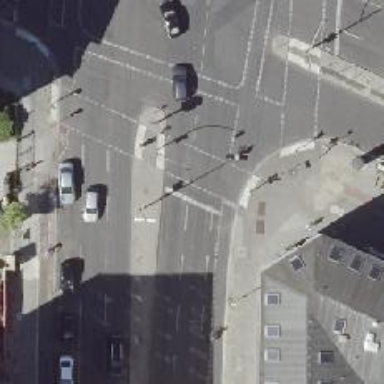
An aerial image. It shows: Road with traffic signals controlling the flow of traffic.